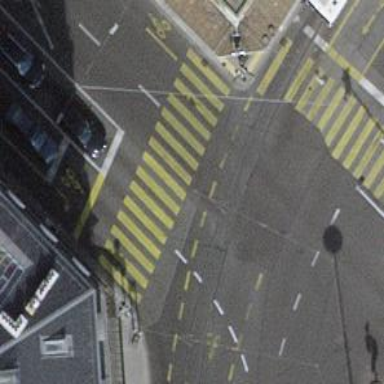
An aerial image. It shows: Road crossing with traffic signals.